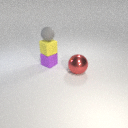
small purple rubber cube below small yellow rubber cube